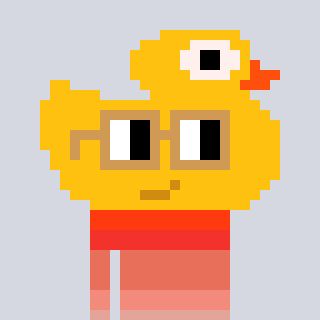
a pixel art character with square brown glasses, a ducky-shaped head and a red-colored body on a cool background